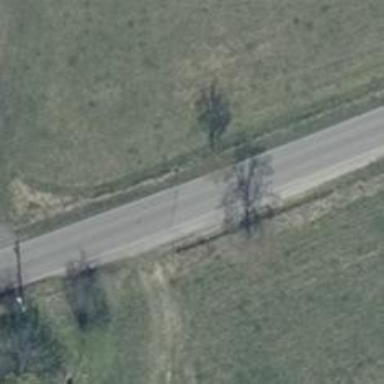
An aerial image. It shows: Unclassified road with asphalt surface.